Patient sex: M
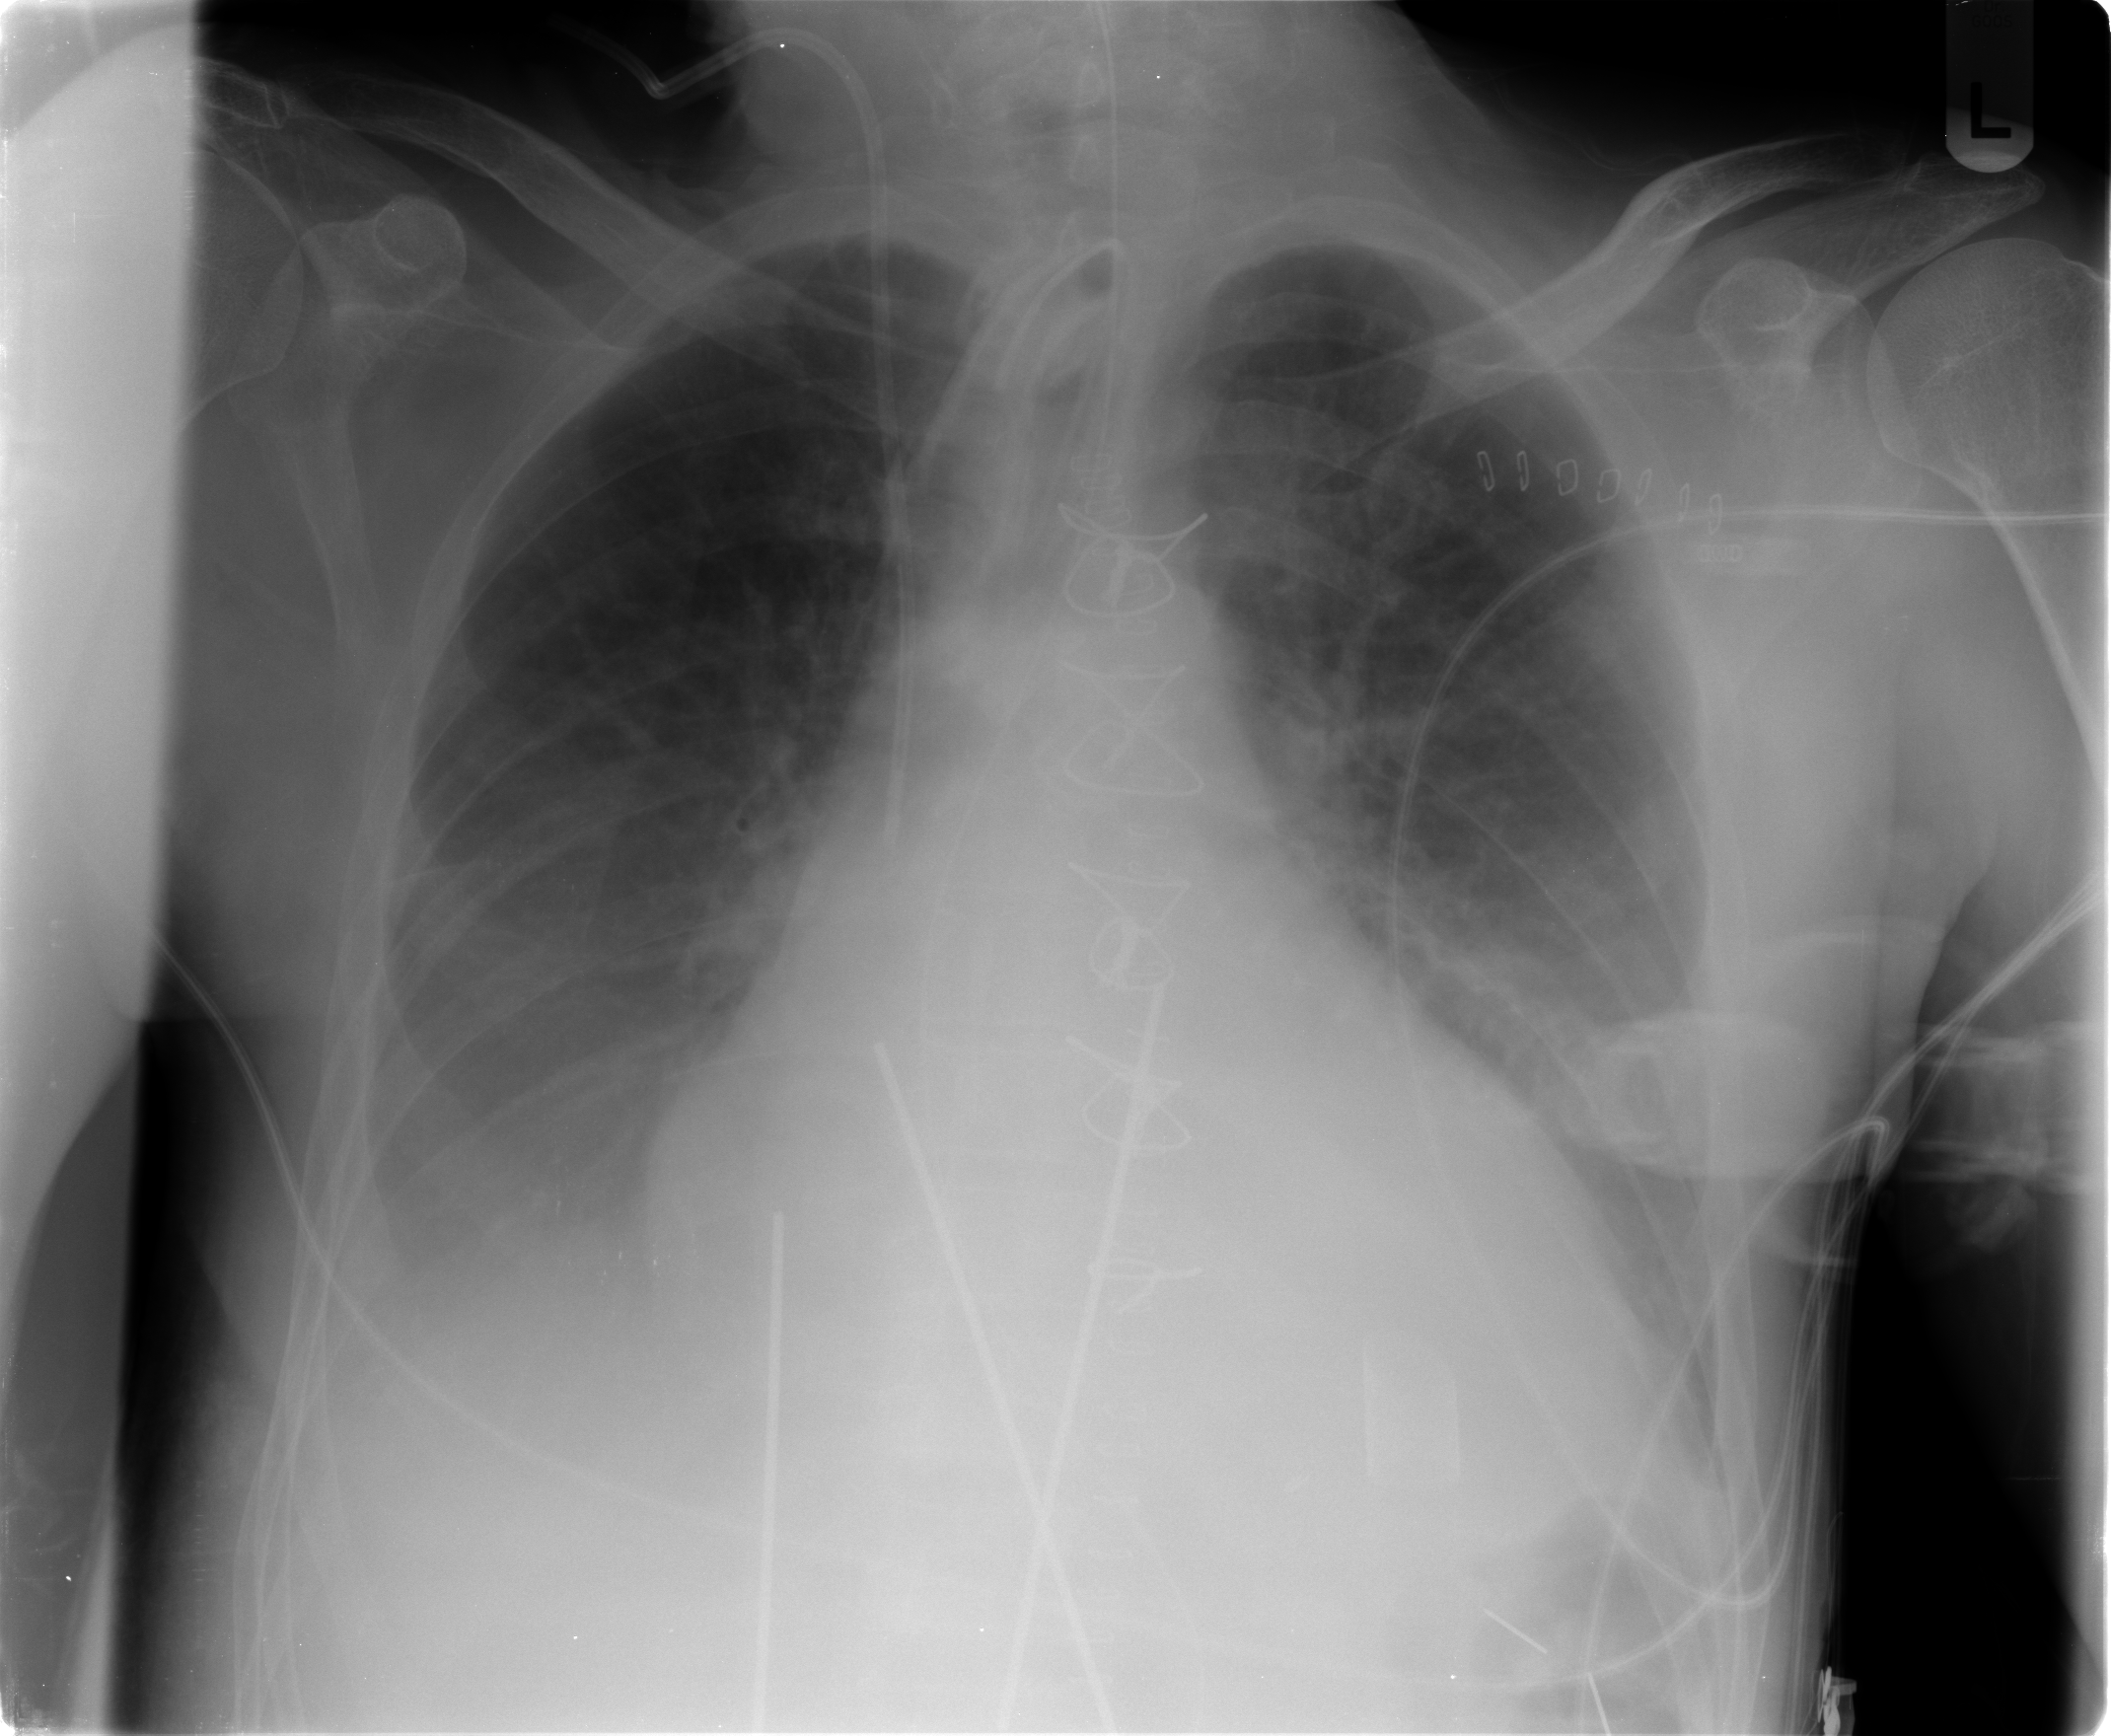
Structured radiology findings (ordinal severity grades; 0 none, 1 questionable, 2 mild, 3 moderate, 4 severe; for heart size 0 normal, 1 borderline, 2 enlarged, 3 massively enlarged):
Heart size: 2
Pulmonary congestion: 2
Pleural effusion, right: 2
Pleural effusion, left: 2
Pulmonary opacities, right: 0
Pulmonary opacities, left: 0
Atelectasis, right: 0
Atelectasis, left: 0